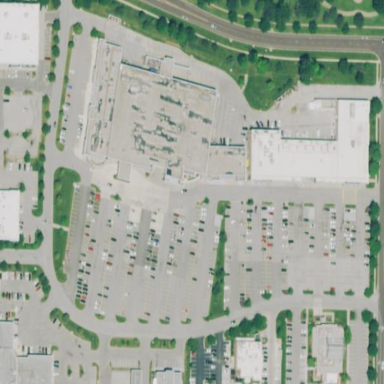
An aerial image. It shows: Retail area.